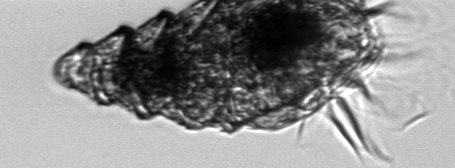
Label: Laboea_strobila